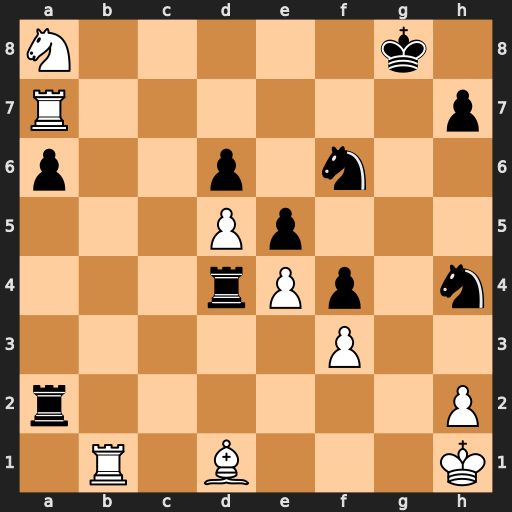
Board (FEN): N5k1/R6p/p2p1n2/3Pp3/3rPp1n/5P2/r6P/1R1B3K
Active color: w
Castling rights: -
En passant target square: -
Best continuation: Rb8+ Ne8 Rxe8#